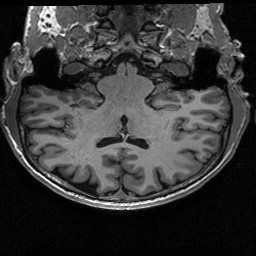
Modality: T1w
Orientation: sagittal
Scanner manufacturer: siemens
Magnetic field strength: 3 T
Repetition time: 2.53 s
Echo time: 0.00267 s